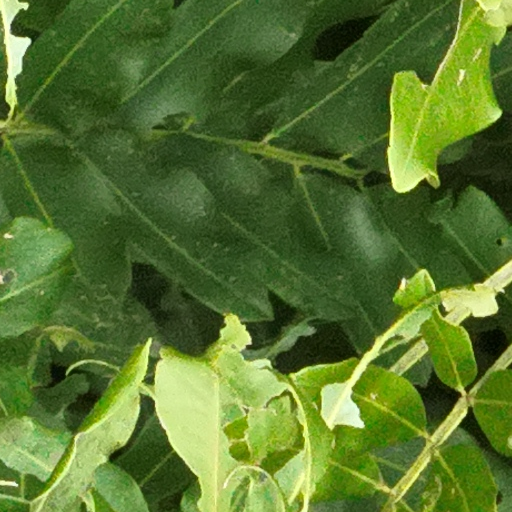
Species: Dipteryx oleifera
GBIF accepted scientific name: Dipteryx oleifera
Crown area (m\u00b2): 325.667